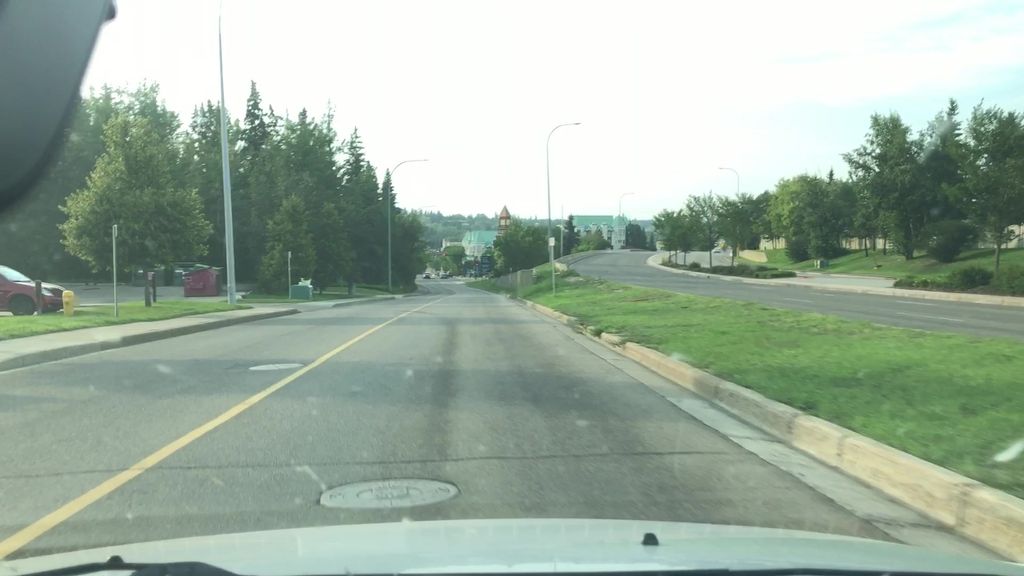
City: edmonton